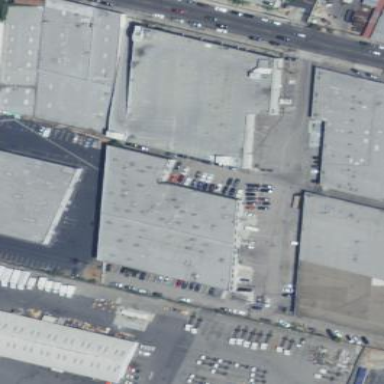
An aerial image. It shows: Industrial building.